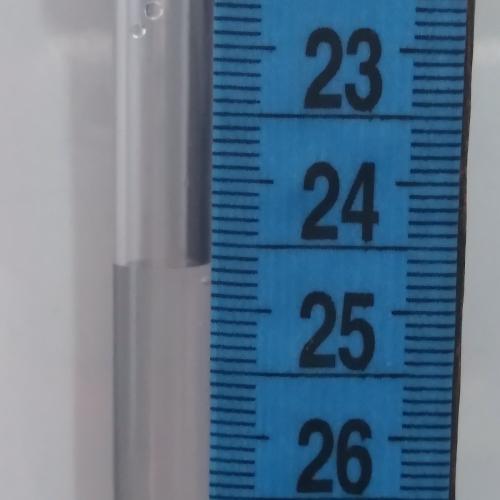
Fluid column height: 24.7 cm